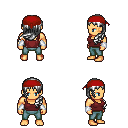
a pixel art fantasy rpg character, male body template, human, tanned skin, maroon pirate shirt, teal pants, white left-swept hairstyle, red bandana, white cloth bracers, four views (front, back, left, right), 2x2 character sprite sheet, small pixel art, hard edges, no anti-aliasing